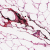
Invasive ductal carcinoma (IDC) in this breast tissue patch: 0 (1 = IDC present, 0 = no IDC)